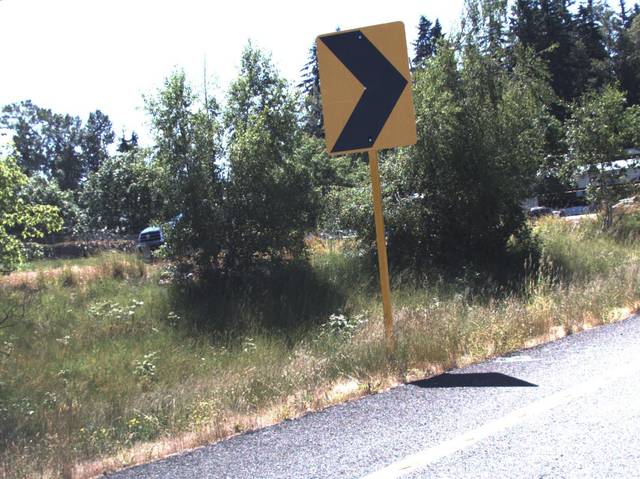
Region: United States
Coordinates: 47.59, -122.329